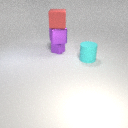
small purple metal cube below large purple metal cube